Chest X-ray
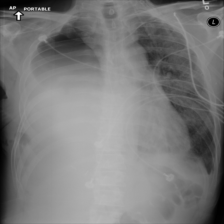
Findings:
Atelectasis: negative
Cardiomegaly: negative
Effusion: positive
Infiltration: positive
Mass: negative
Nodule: negative
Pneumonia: negative
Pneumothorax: negative
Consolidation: negative
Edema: negative
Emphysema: positive
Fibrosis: negative
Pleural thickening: negative
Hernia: negative